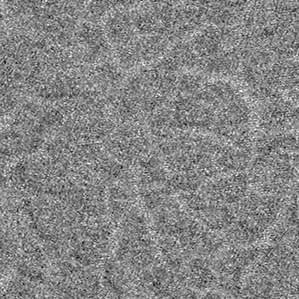
Label: frost